Question: I am trying to half the original image by halving height and width of the image and cropping it. [image to be cropped][1]

and below is my code but it causing a runtime exception and the .exe file stops working with the below error:
'''
OpenCV Error: Assertion failed (rect.width >= 0 && rect.height >= 0 && rect.x < image->width && rect.y < image->height && rect.x + rect.width >= (int)(rect.width > 0) && rect.y + rect.height >= (int)(rect.height > 0)) in cvSetImageROI, file C:\Development\opencv\sources\modules\core\srcrray.cpp, line 3006
This application has requested the Runtime to terminate it in an unusual way.
Please contact the application's support team for more information.
'''
below is the code:
'''
#include <iostream>
#include <string>
#include <opencv/cv.h>
#include <opencv/cxcore.h>
#include <opencv/highgui.h>
using namespace std;
using namespace cv;
int main(int argc, char** argv) {
IplImage *img1 = cvLoadImage("image/testcase.jpg");
cvNamedWindow("Image1:",1);
cvShowImage("Image1:",img1);
cout << "Width:" << img1->width <<" pixels"<< endl;
cout << "Height:" << img1->height <<" pixels"<< endl;
int width = img1->width ;
int lenght = img1->height;
// cropping the image
Rect roi;
roi.x = width;
roi.y = lenght;
roi.width = (roi.x)/2;
roi.height = (roi.y)/2;
Mat image_test;
image_test = imread("image/testcase");
// Must have dimensions of output image
IplImage* cropped = cvCreateImage(cvSize(roi.width,roi.height), img1->depth, img1->nChannels );
cvSetImageROI(img1, roi);
cvCopy(img1, cropped);
cvResetImageROI(img1);
cvNamedWindow( "Cropped Image", 1 );
cvShowImage( "Cropped Image", cropped );
cvSaveImage ("savedImage/cropped.jpg" , cropped);
waitKey(0);
return 0;
}
'''
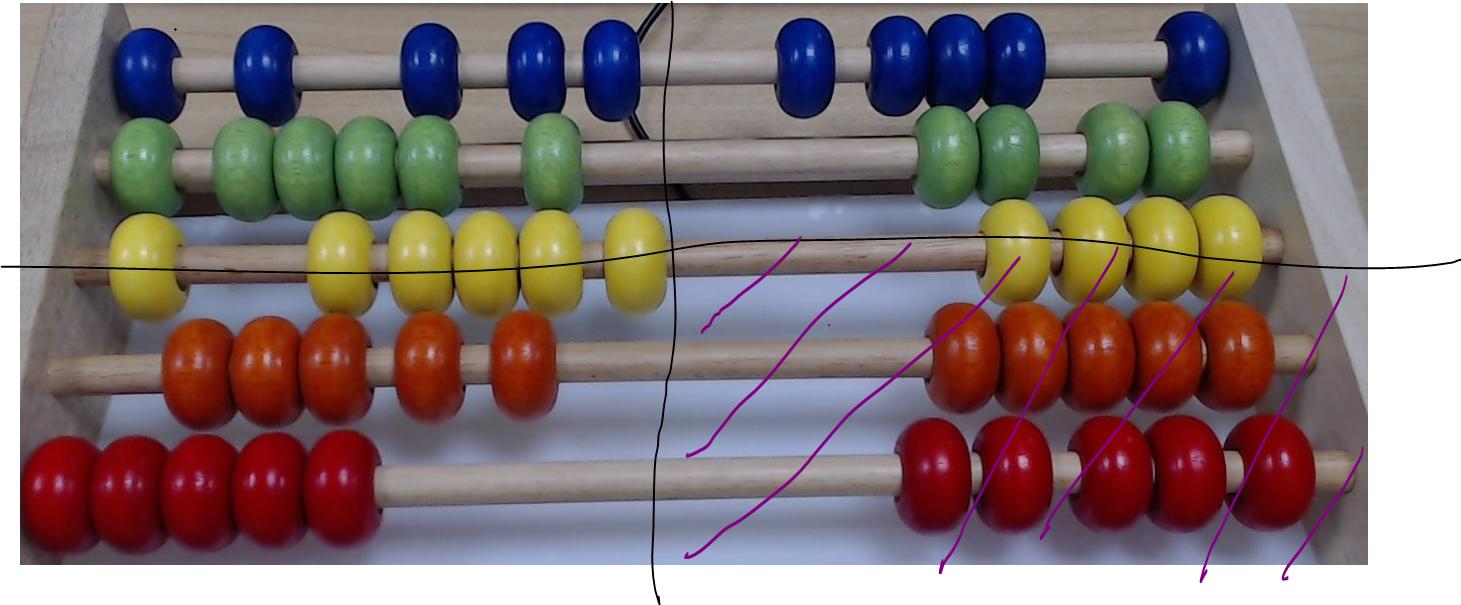
Answer: The problem is in your 'roi'. Since 'x=width' and 'y=length', you're using a roi out of the image. 'x' and 'y' should be the top-left corner of your roi. In this case they should both be '0'.
You shouldn't use C api.
The get a crop of the top-left part of the image, you can simply:
'''
#include<opencv2/opencv.hpp>
using namespace cv;
int main()
{
// Load image
Mat3b img = imread("path_to_image");
// Define the roi
Rect roi(0, 0, img.cols / 2, img.rows / 2);
// Crop
Mat3b crop = img(roi);
// Show result
imshow("Original", img);
imshow("Crop", crop);
waitKey();
return 0;
}
'''
Producing:
<URL>